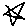
Label: star